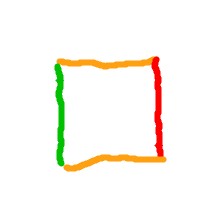
Shape: square